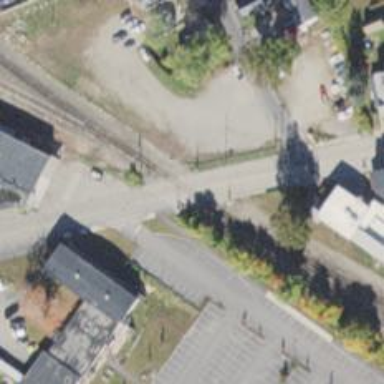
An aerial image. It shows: Level crossing along the railway.